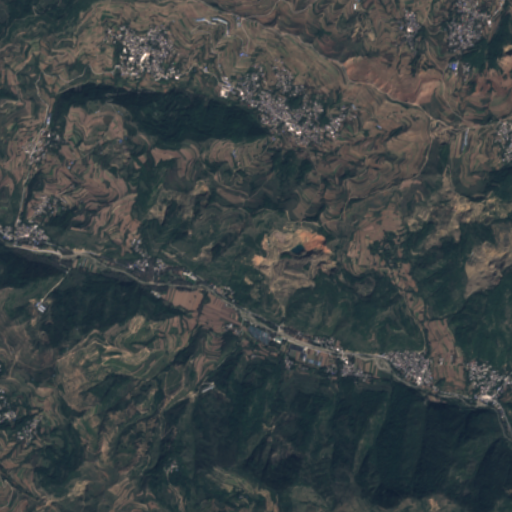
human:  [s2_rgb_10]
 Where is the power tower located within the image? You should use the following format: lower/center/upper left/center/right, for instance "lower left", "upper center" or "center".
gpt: The power tower is located in the lower left of the image.
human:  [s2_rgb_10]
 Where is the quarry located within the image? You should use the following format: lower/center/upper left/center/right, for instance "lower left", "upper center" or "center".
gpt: The quarry is located in the center of the image.
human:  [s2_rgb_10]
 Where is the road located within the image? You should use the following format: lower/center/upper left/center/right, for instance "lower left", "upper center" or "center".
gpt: There is no road in the image.